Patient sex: M
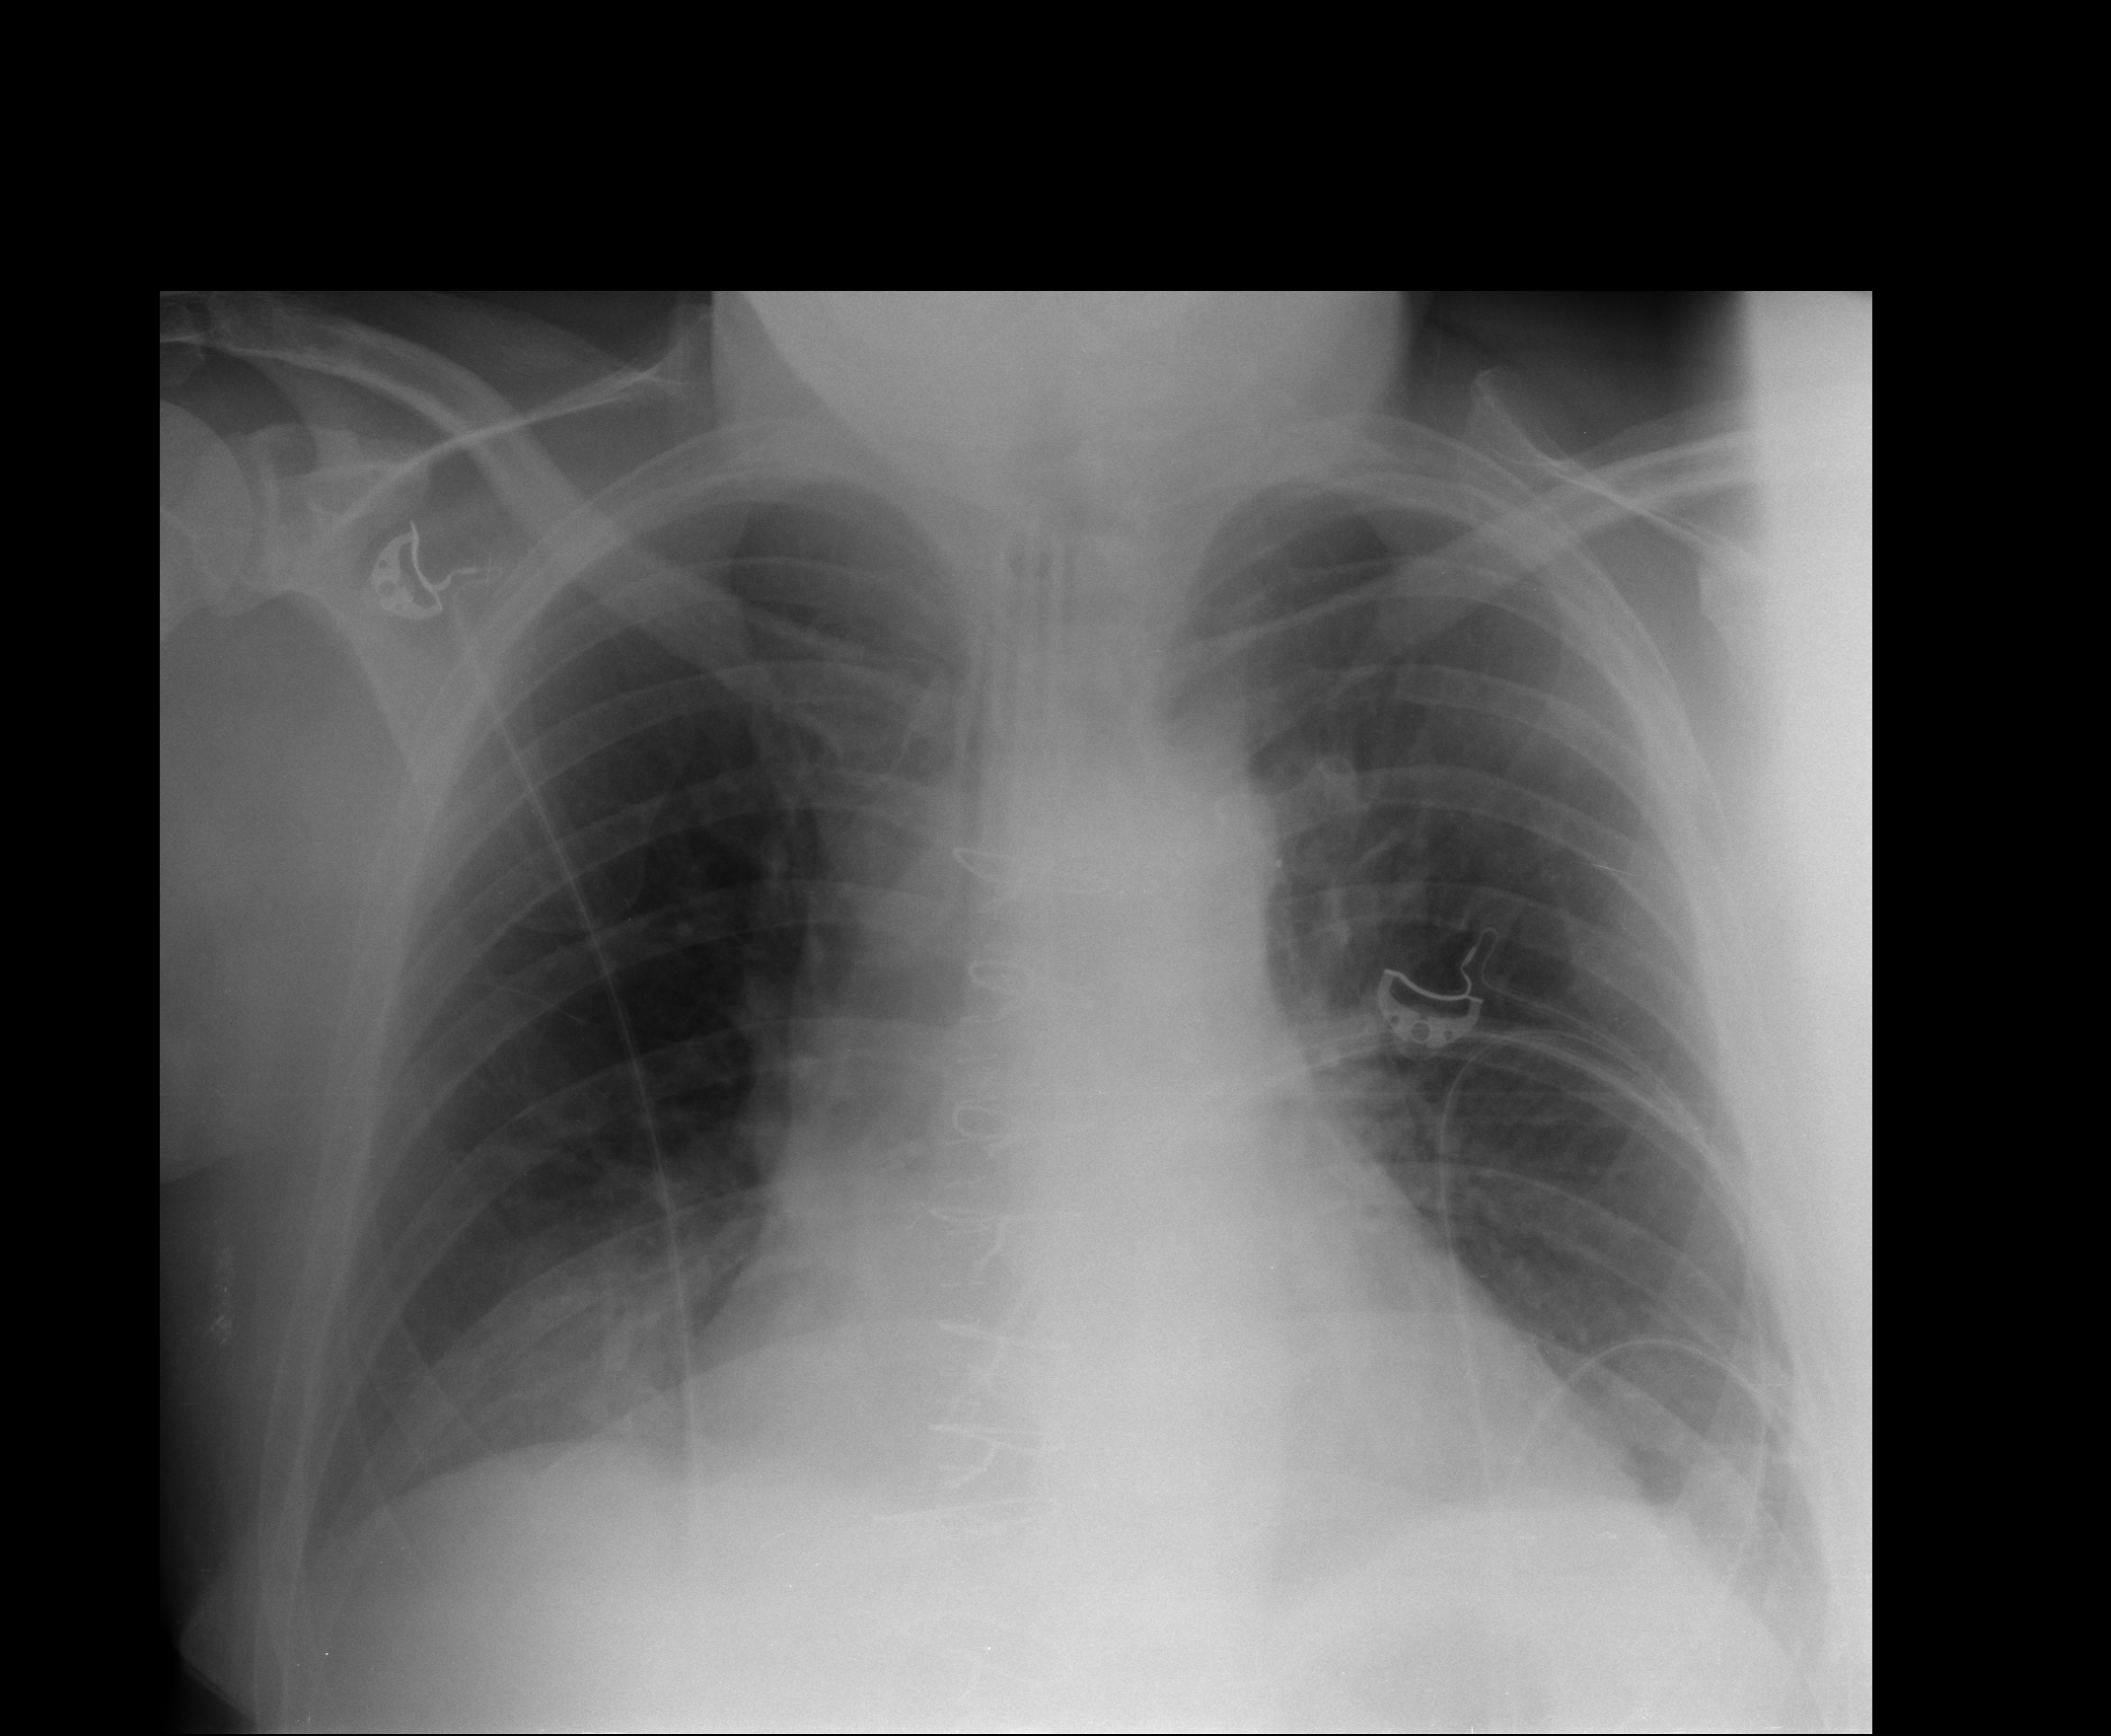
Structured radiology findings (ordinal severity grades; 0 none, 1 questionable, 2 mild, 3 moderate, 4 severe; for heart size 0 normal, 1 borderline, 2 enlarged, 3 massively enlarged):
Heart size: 2
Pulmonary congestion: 1
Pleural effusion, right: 2
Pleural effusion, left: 2
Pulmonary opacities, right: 1
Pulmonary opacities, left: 0
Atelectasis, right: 2
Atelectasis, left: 2